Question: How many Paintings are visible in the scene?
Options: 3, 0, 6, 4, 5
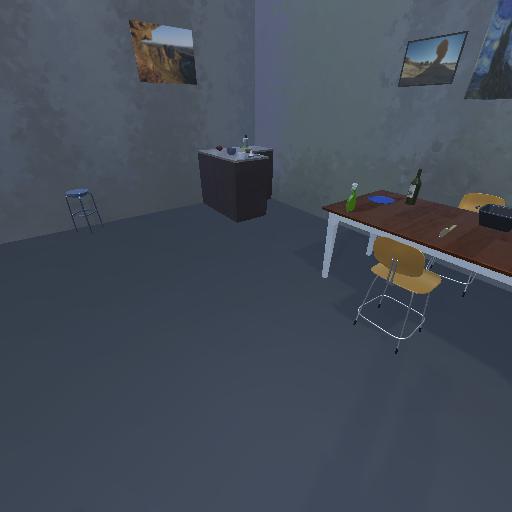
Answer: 3